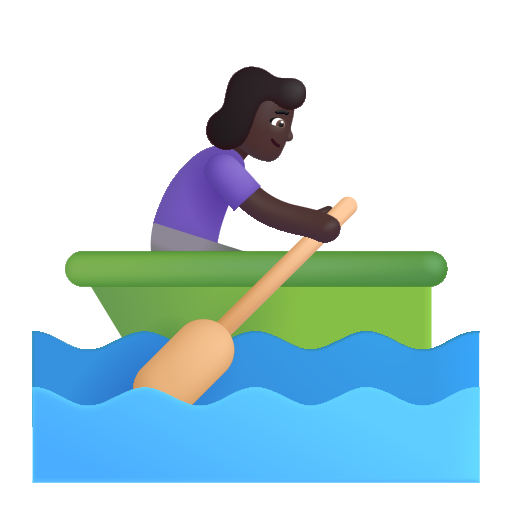
woman rowing boat color dark